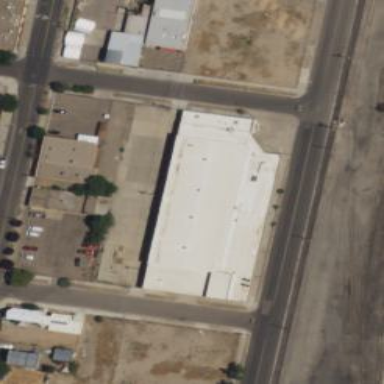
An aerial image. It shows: Warehouse building.